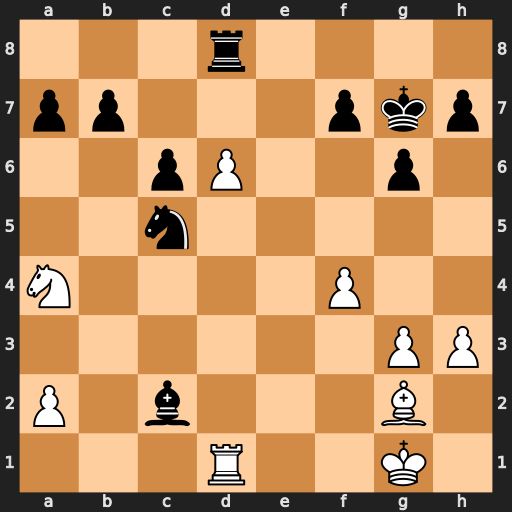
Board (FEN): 3r4/pp3pkp/2pP2p1/2n5/N4P2/6PP/P1b3B1/3R2K1
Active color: w
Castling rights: -
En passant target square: -
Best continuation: Nxc5 Bxd1 Nxb7 Rd7 Bxc6 Rxb7 Bxb7